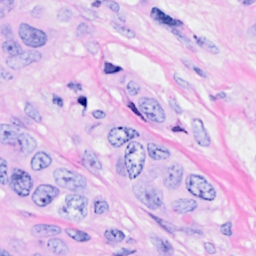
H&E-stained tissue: Breast